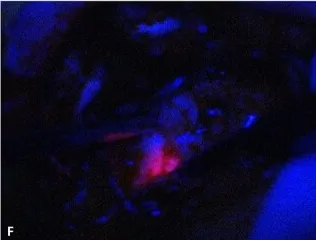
(E and F) Surgical resection with origin of perforators from M1 [1], tumour surrounding perforators [2] and perforators [3]. Phonemic errors with high frequency stimulation [5], perforator's territory [6] and 5-ALA enhancement (F).
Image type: pathology (immunostaining)